Question: Say I have something like the following code, where I want to display some text between two images that I am floating left and right.
'''
<img src="testImage1.png" alt="Test Image 1" style="float:right;" />
<img src="testImage2.png" alt="Test Image 2" style="float:left;" />
<p>Test Text</p>
'''
I want to add a border around the two images and the text. I tried putting a '<div>' around all 3 of the above tags and using 'style="border:2px black solid;"'. While this adds a border, it seems to not take the images into account. That is, we get something like the following (using StackOverflow and Google logos).

I am guessing this is happening because the floating elements are not being considered as part of the '<div>'. I am a software developer, not a web developer, so I am no expert in CSS. But I do think I recall that floating elements are kind of "ignored" in a way. Can anyone give a detailed description of what is going on and how to fix it?
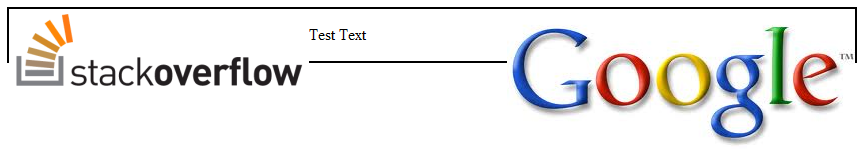
Answer: Adding an 'overflow' in this case with a value of 'hidden' or 'auto' remedies the issue.
Check the fiddle below:
<URL>
> <URL>